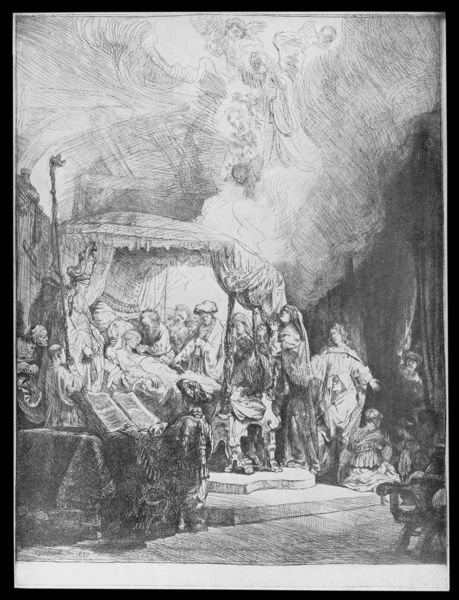
Titel: Der Tod der Jungfrau
Künstler: Harmensz van Rijn Rembrandt
Schlagwörter: himmel, skizze, zeichnung, toter, engel, empore, bett, stufen, buch, schwarz weiss, bleistift, beten, kranker, priester, baldachin, sterbender, blei, streppe, sterbebett, gesetz, zehn gebote, skitzze